Question: I'm trying to make a choropleth map, but how can I set the size of the map?
Now I've this map:

I would like expand the map to all the space, I read the documentations but I didn't find a solution.
This is my code:
'''
var data = [{
type: 'choropleth',
locationmode: 'country names',
locations: unpack(output, 'label'),
z: unpack(output, 'nres'),
text: unpack(output, 'nres')
}];
var layout = {
geo: {
projection: {
type: 'equirectangular'
}
}
};
Plotly.plot(mapChoropleth, data, layout, {
showLink: false
});
'''
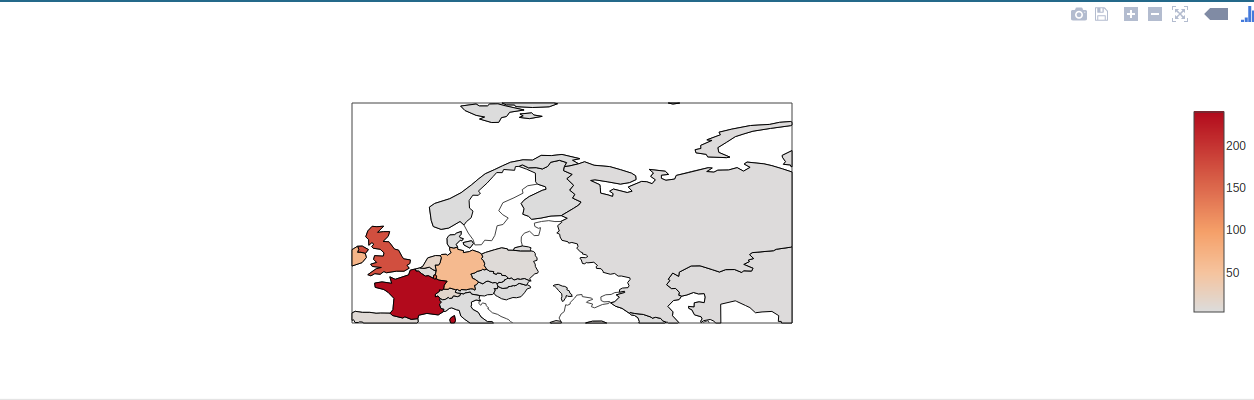
Answer: Plotly tries to take all the available space without changing the image ratio. If you have a very wide div there will be a lot of empty space to left and right due but it will be filled from the top to the bottom.
You could change 'height' and 'width' in 'layout', change the margins and fine tune the color bar to get the desired result.
'''
Plotly.d3.csv('https://raw.githubusercontent.com/plotly/datasets/master/2014_world_gdp_with_codes.csv', function(err, rows) {
function unpack(rows, key) {
return rows.map(function(row) {
return row[key];
});
}
var data = [{
type: 'choropleth',
locations: unpack(rows, 'CODE'),
z: unpack(rows, 'GDP (BILLIONS)'),
text: unpack(rows, 'COUNTRY'),
colorscale: [
[0, 'rgb(5, 10, 172)'],
[0.35, 'rgb(40, 60, 190)'],
[0.5, 'rgb(70, 100, 245)'],
[0.6, 'rgb(90, 120, 245)'],
[0.7, 'rgb(106, 137, 247)'],
[1, 'rgb(220, 220, 220)']
],
autocolorscale: false,
reversescale: true,
marker: {
line: {
color: 'rgb(180,180,180)',
width: 0.5
}
},
tick0: 0,
zmin: 0,
dtick: 1000,
colorbar: {
autotic: false,
tickprefix: '$',
len: 0.8,
x: 1,
y: 0.6
}
}];
var layout = {
width: 300,
height: 300,
geo: {
showframe: false,
showcoastlines: false,
scope: 'europe',
projection: {
type: 'mercator',
},
},
margin: {
l: 0,
r: 0,
b: 0,
t: 0,
pad: 2
}
};
Plotly.plot(myDiv, data, layout, {
showLink: false
});
});
'''
'''
<script src="https://cdn.plot.ly/plotly-latest.min.js"></script>
<div id="myDiv"></div>
'''
---
You can also change the ratio of the map directly, an ugly but working possibility.
'''
var c = document.getElementsByClassName('countries')[0];
c.setAttribute('transform', 'translate(-300), scale(3, 1)');
c = document.getElementsByClassName('choropleth')[0];
c.setAttribute('transform', 'translate(-300), scale(3, 1)');
c = document.getElementsByClassName('clips')[0].firstChild.firstChild;
c.setAttribute('x', -300);
c.setAttribute('width', 900);
'''
The map is first drawn normally and then resized when clicked on.
'''
var myPlot = document.getElementById('myDiv');
var data = [];
var layout = {};
Plotly.d3.csv('https://raw.githubusercontent.com/plotly/datasets/master/2014_world_gdp_with_codes.csv', function(err, rows) {
function unpack(rows, key) {
return rows.map(function(row) {
return row[key];
});
}
data = [{
type: 'choropleth',
locations: unpack(rows, 'CODE'),
z: unpack(rows, 'GDP (BILLIONS)'),
text: unpack(rows, 'COUNTRY'),
colorscale: [
[0, 'rgb(5, 10, 172)'],
[0.35, 'rgb(40, 60, 190)'],
[0.5, 'rgb(70, 100, 245)'],
[0.6, 'rgb(90, 120, 245)'],
[0.7, 'rgb(106, 137, 247)'],
[1, 'rgb(220, 220, 220)']
],
autocolorscale: false,
reversescale: true,
marker: {
line: {
color: 'rgb(180,180,180)',
width: 0.5
}
},
tick0: 0,
zmin: 0,
dtick: 1000,
colorbar: {
autotic: false,
tickprefix: '$',
len: 0.8,
x: 1,
y: 0.6
}
}];
layout = {
width: 1200,
height: 400,
geo: {
showframe: false,
showcoastlines: false,
scope: 'europe',
projection: {
type: 'mercator',
scale: 1
},
},
margin: {
l: 0,
r: 0,
b: 0,
t: 0,
pad: 2
}
};
Plotly.plot(myPlot, data, layout, {
showLink: false
});
myPlot.on('plotly_click', function(){
var c = document.getElementsByClassName('countries')[0];
c.setAttribute('transform', 'translate(-300), scale(3, 1)');
c = document.getElementsByClassName('choropleth')[0];
c.setAttribute('transform', 'translate(-300), scale(3, 1)');
c = document.getElementsByClassName('clips')[0].firstChild.firstChild;
c.setAttribute('x', -300);
c.setAttribute('width', 900);
})
});
'''
'''
<script src="https://cdn.plot.ly/plotly-latest.min.js"></script>
<div id="myDiv" style="x: 0"></div>
'''